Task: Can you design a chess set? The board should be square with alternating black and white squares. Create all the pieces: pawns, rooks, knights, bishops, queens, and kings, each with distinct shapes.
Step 4765:
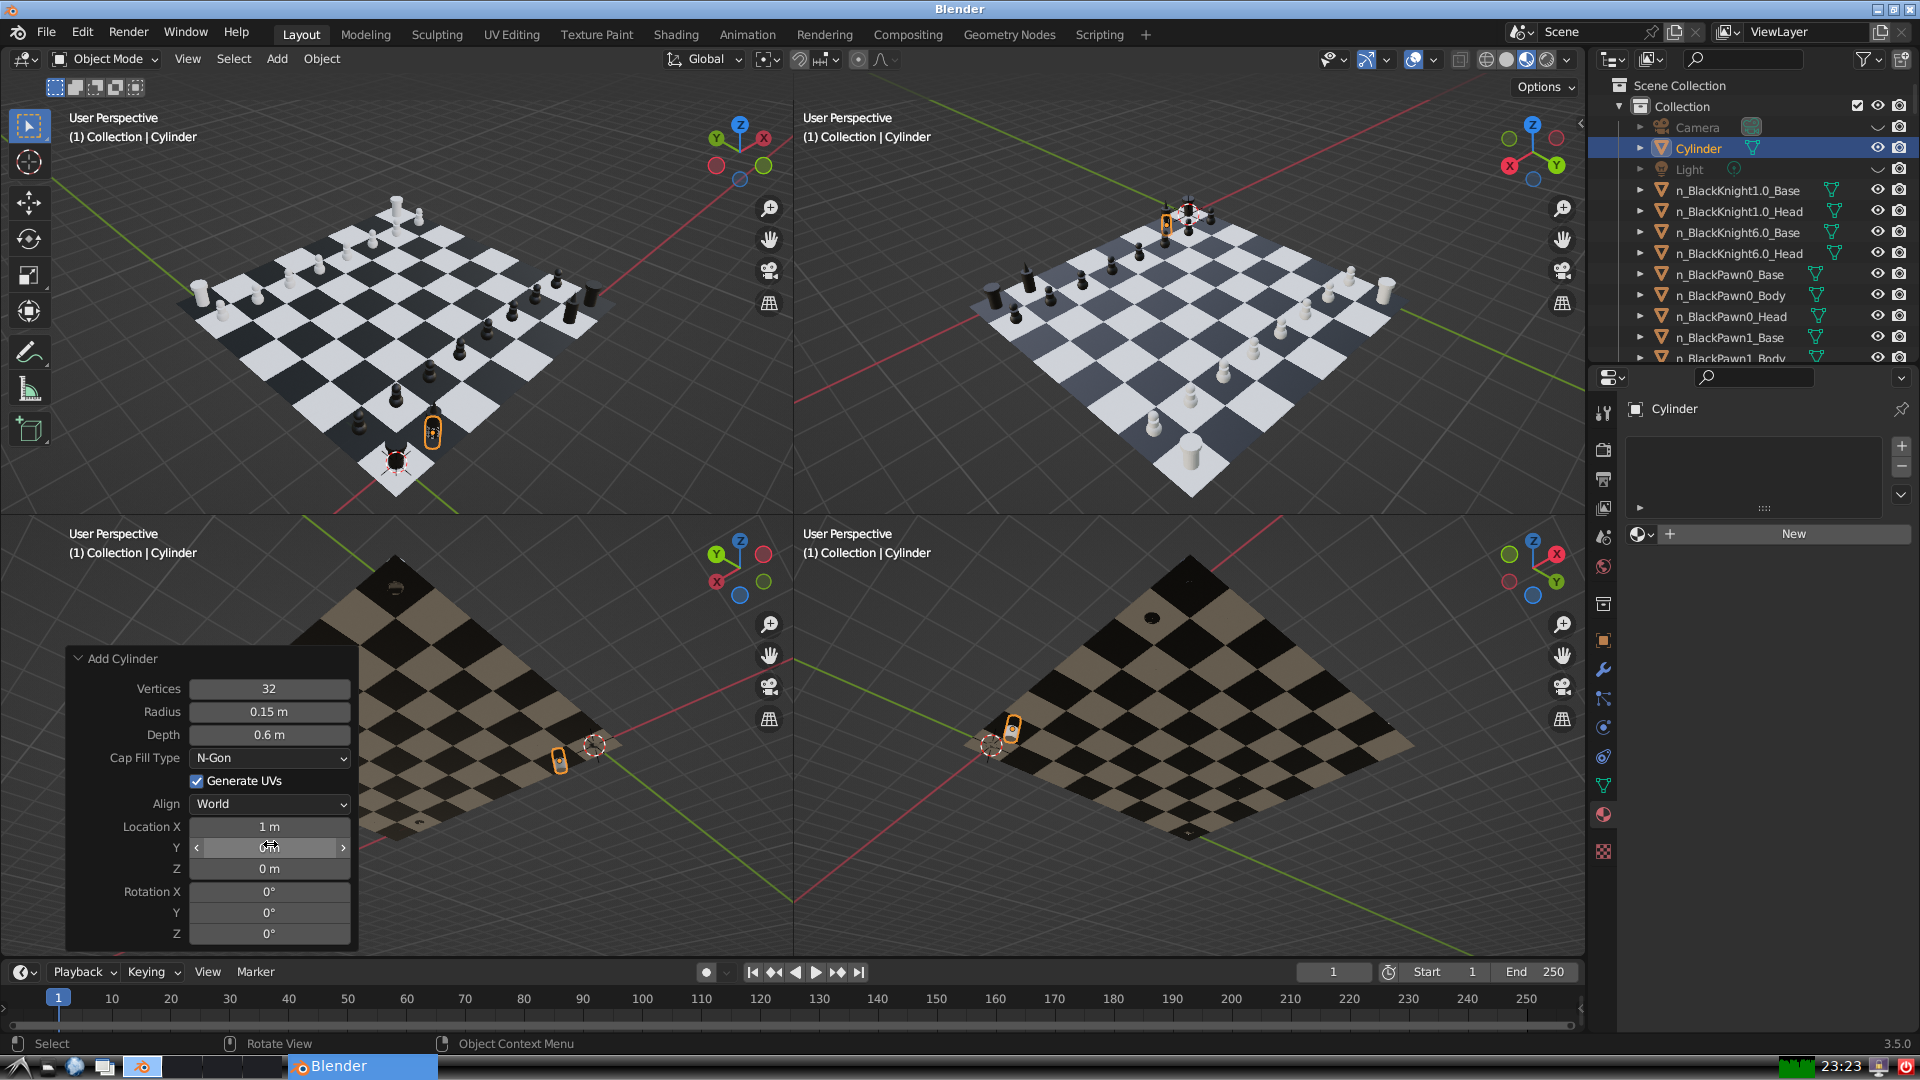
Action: click: no